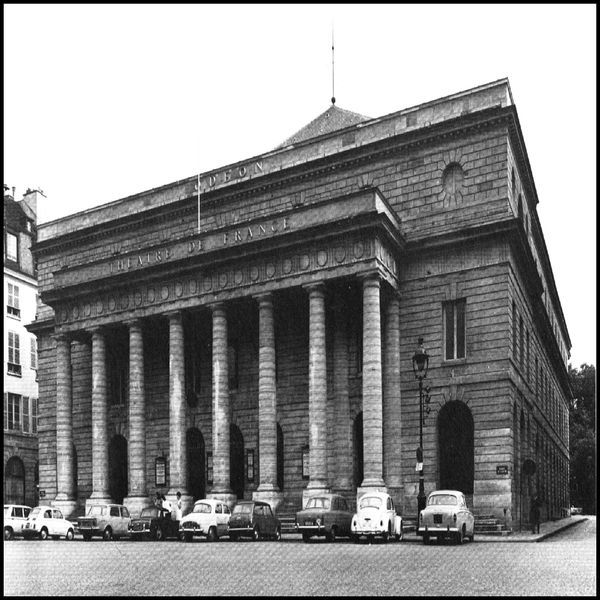
Titel: Comédie-Francaise, bis 1797 Théatre de l’Odeon
Künstler: Jean-Francois-Thérèse Chalgrin
Standort: Paris, Comédie-Francaise (EU - F - Ile-de-France)
Schlagwörter: menschen, stadt, fenster, frankreich, laterne, paris, schwarz, strasse, säule, säulen, tür, weiss, dach, gebäude, haus, park, architektur, mensch, theater, schrift, ente, bogen, fassade, italien, pflaster, platz, foto, fotografie, eingang, fugen, schild, gehsteig, schwarzweiss, kopfsteinpflaster, portal, rustika, sims, portikus, etagen, dresden, autos, osten, klassisch, klassizistisch, antenne, parkplatz, rustica, vorhalle, odeon, ddr, fiat, vw, 50er jahre, trabi, trabis